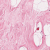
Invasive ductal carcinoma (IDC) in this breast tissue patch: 0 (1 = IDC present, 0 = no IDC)